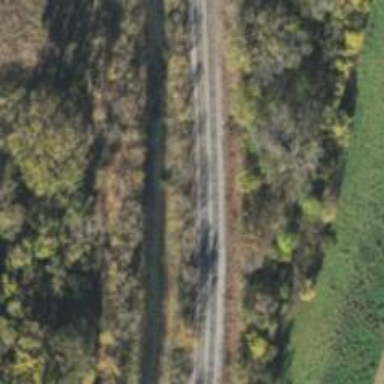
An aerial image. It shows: Rail spur service.